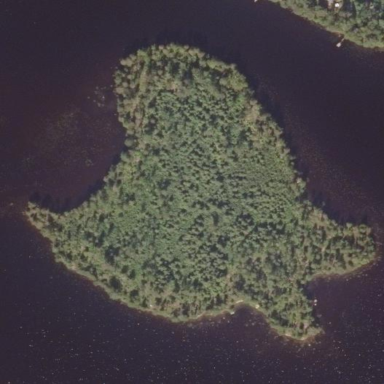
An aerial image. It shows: Image showing island.